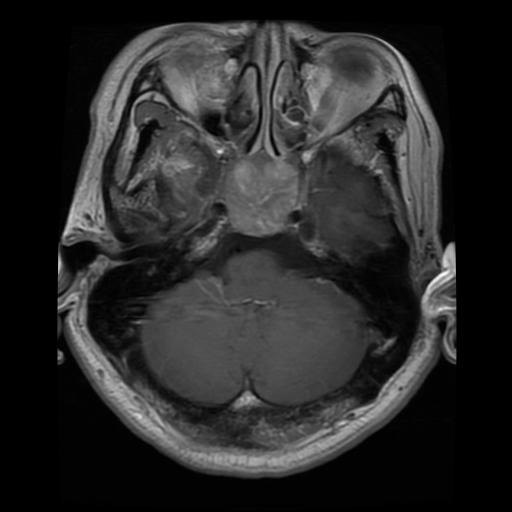
Label: pituitary